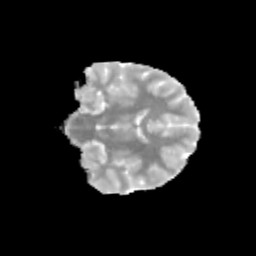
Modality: MD
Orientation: coronal
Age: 13
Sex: female
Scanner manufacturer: siemens
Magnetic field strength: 3 T
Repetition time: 3.8 s
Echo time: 0.07 s